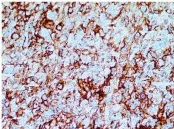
Histopathology and immunohistochemistry (IHC) of HNSC. (G) PD-L1 IHC (Dako22C3), original magnification x40. Combined Positive Score [CPS]: 95. (CPS was defined as the number of PD-L1 stained cells (tumor cells, lymphocytes, macrophages) divided by the number of all tumor cells and multiplied by 100.
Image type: pathology (immunostaining)